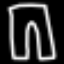
Label: pants